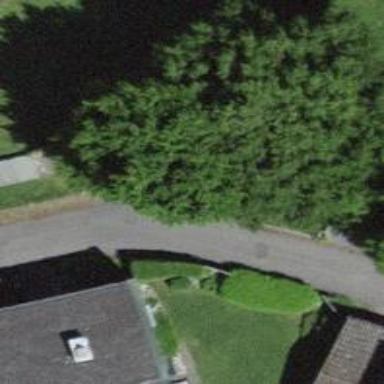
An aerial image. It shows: Residential road with asphalt surface and no sidewalks.